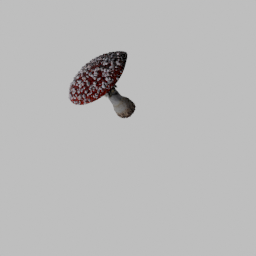
Label: nature